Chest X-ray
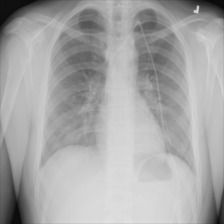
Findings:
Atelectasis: negative
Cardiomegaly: negative
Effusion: negative
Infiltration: negative
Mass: negative
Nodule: negative
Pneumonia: negative
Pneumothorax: negative
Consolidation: negative
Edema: negative
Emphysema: negative
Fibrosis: negative
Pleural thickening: negative
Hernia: negative